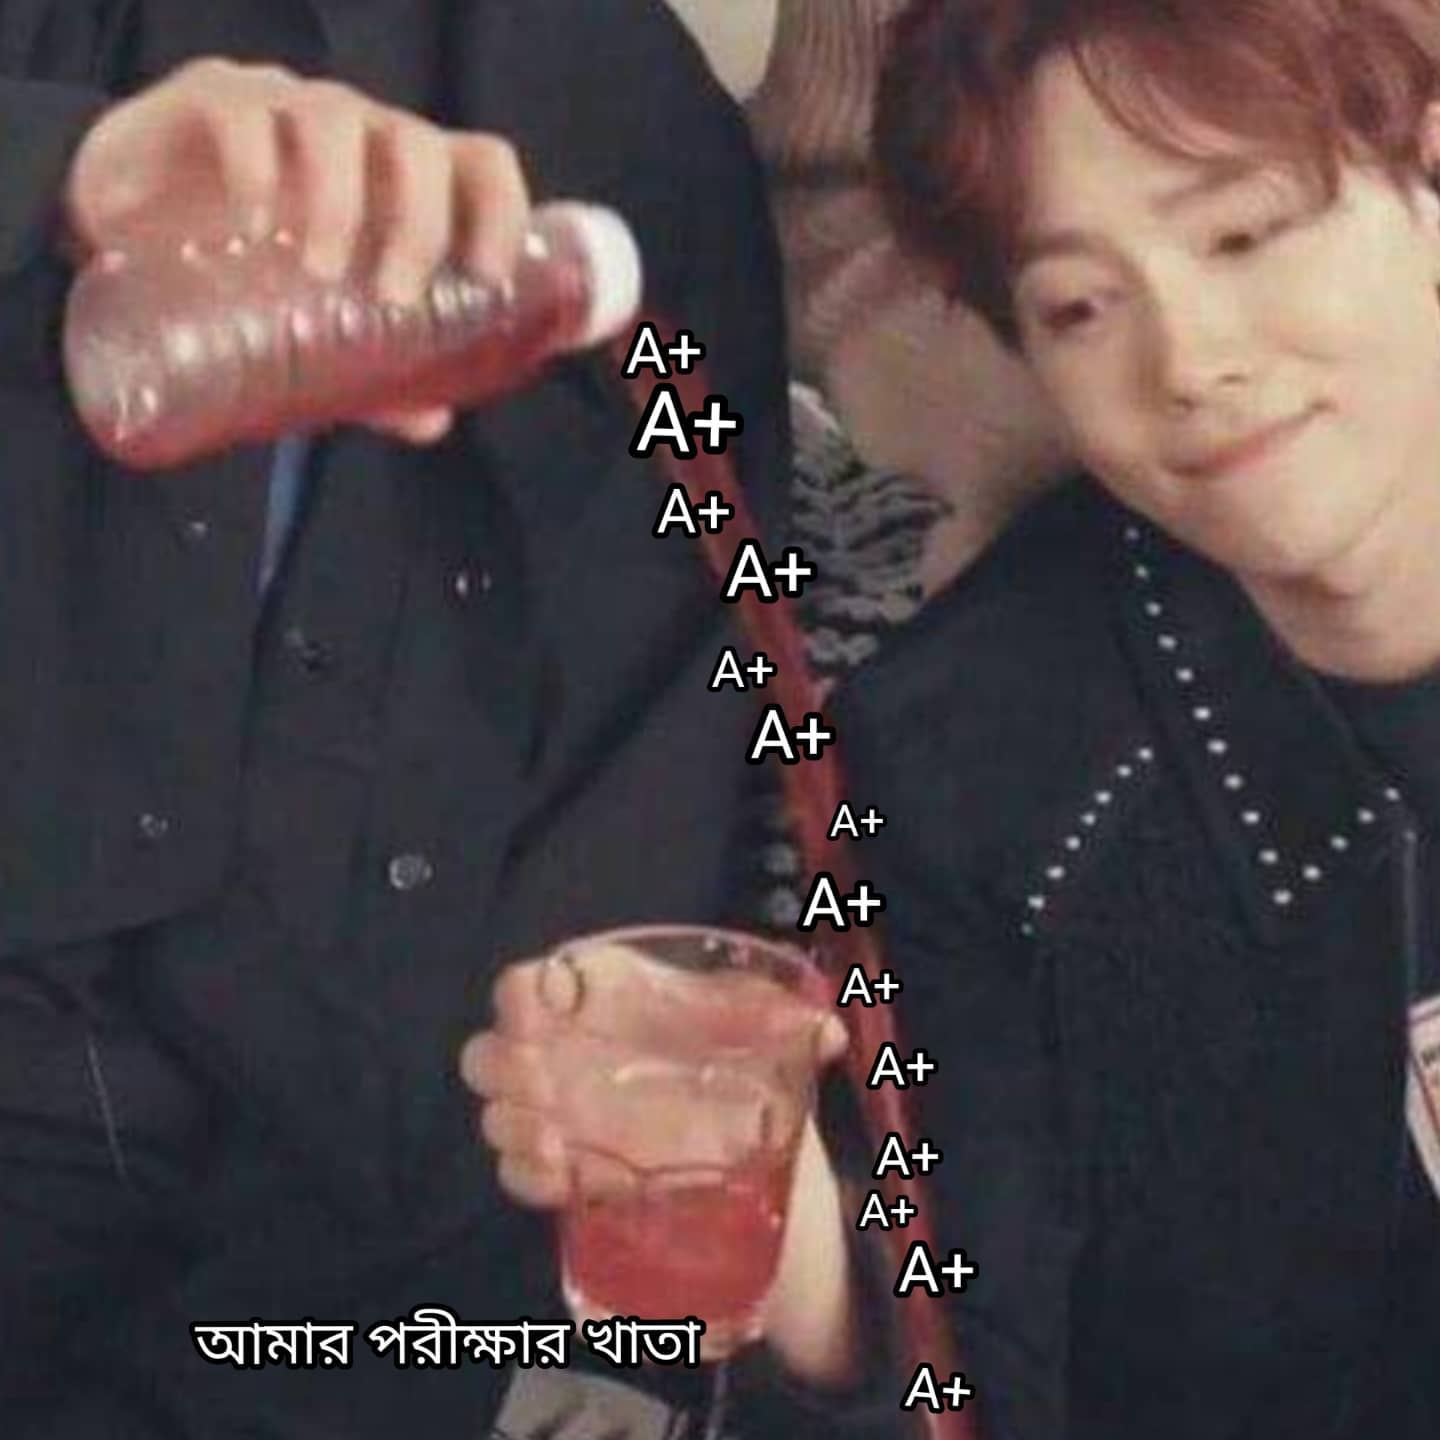
Text: আমার পরীক্ষার খাতা
Label: Non Hate